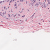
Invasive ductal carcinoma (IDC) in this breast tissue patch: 1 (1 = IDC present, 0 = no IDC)